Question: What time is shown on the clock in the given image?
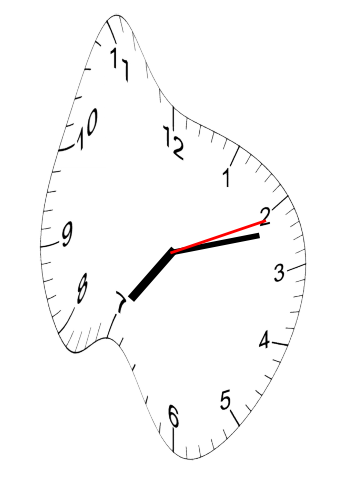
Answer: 07:12:11